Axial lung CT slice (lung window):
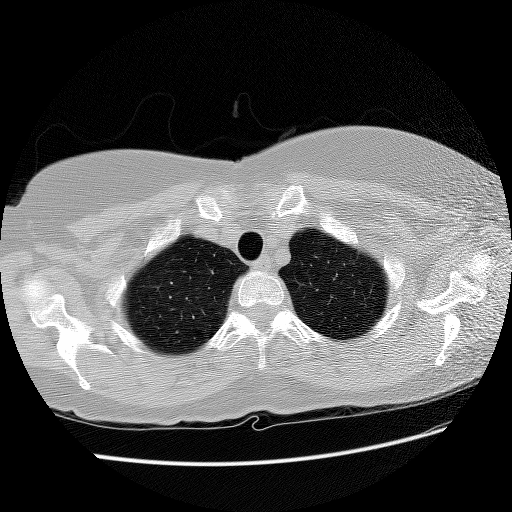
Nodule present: no